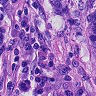
Metastatic tissue present: yes